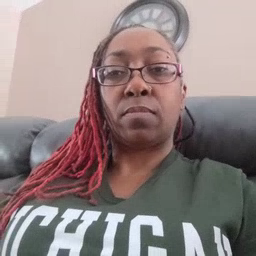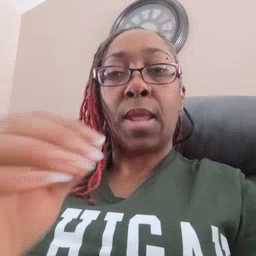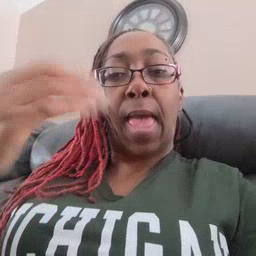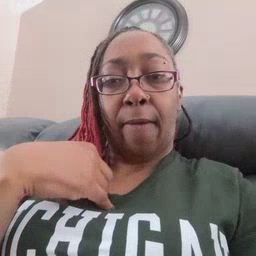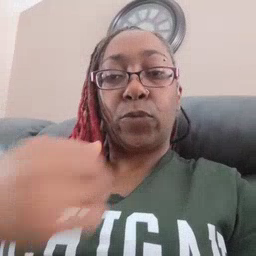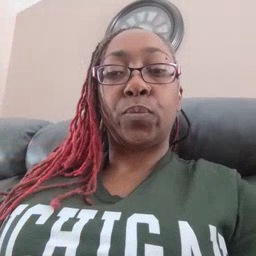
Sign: haveto